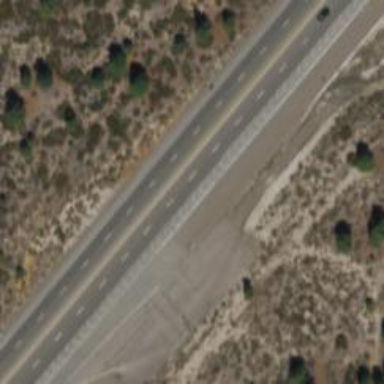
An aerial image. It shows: Escape road.